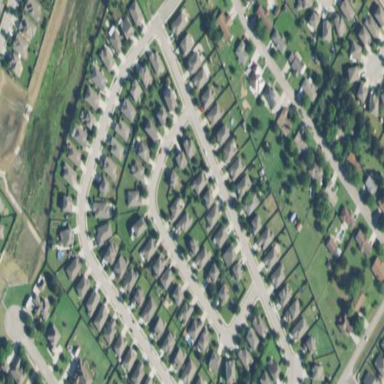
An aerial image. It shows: Residential area within subdivision.